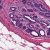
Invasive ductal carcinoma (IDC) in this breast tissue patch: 0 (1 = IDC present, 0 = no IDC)